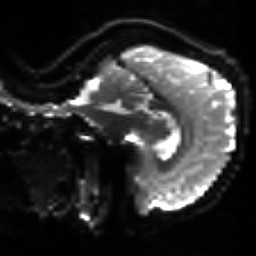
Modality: sbref
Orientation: sagittal
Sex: male
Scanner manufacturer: siemens
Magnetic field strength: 3 T
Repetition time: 5 s
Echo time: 0.071 s